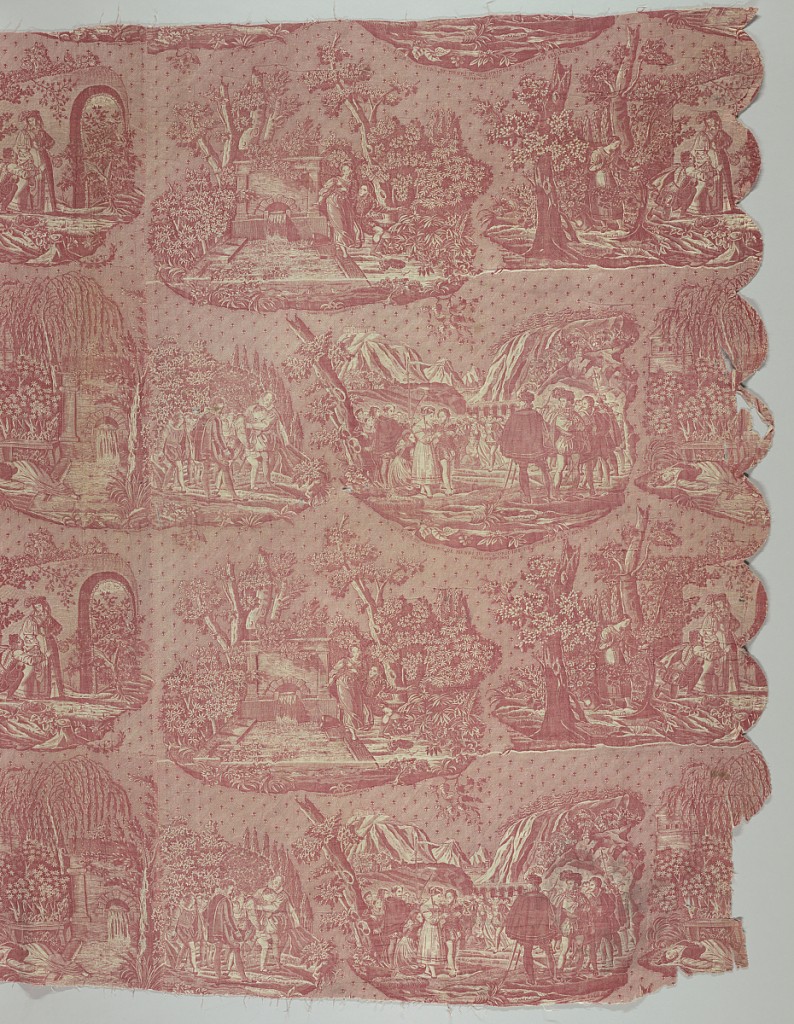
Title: The First loves of Henry IV
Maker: Philippe Wyngaert
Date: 1824
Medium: cotton Technique: printed by engraved plate on plain weave
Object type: Textile
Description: Four scenes, captioned in French, showing four different love affairs. One scene is only completed when lengths of fabric are sewn together as a straight repeat. The love affairs are numbered. The captions are very difficult to read as they are on a diagonally striped background.